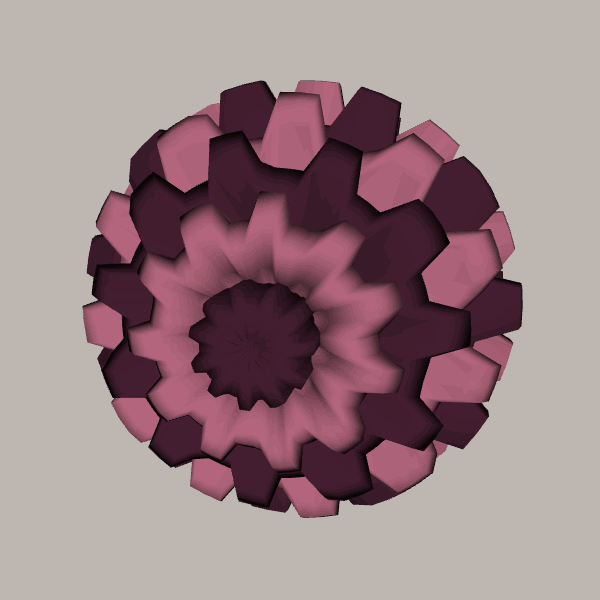
Background: light